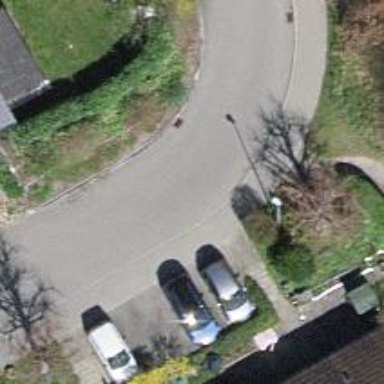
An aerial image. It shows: Residential road with chicane for traffic calming.